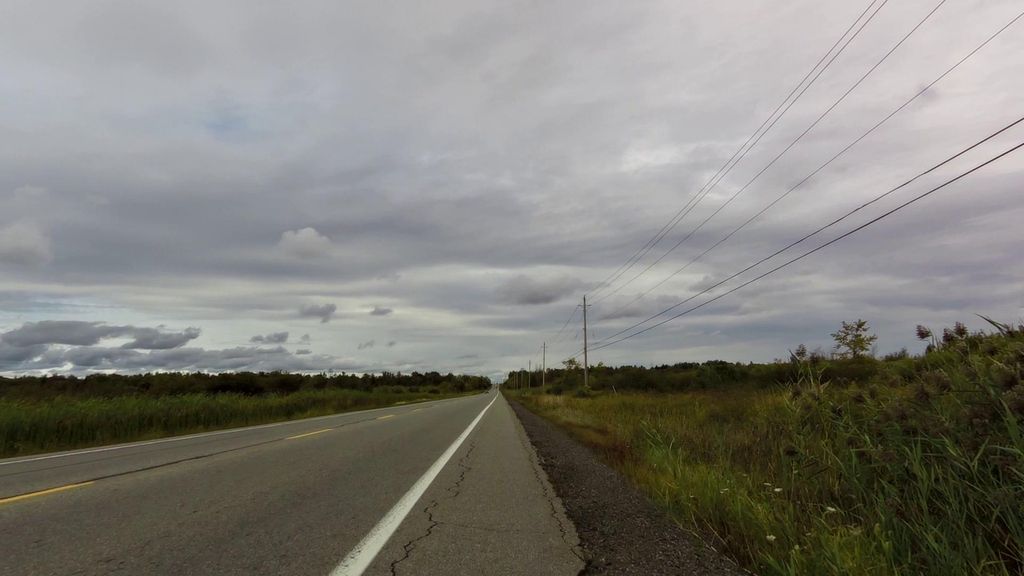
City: ottawa-gatineau